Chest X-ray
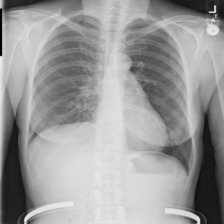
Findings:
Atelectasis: negative
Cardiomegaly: negative
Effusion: negative
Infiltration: negative
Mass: negative
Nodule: negative
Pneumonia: negative
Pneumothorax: negative
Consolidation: negative
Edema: negative
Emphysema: negative
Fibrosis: negative
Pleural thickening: negative
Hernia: negative